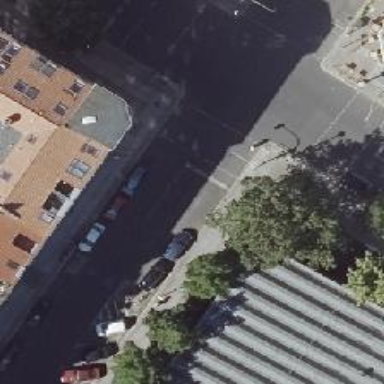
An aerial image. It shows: Crossing with traffic signals.